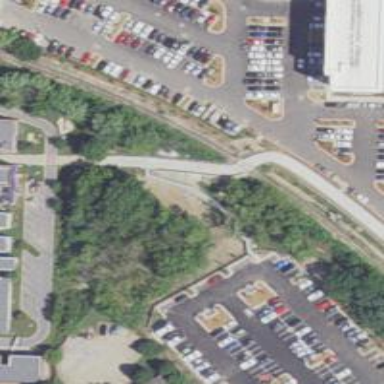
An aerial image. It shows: Footway.